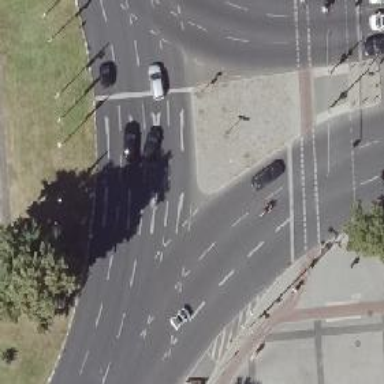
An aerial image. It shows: Primary highway with asphalt surface and circular junction.